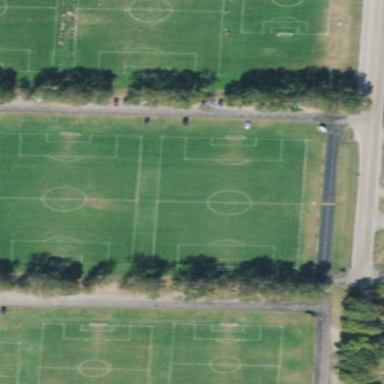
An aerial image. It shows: Soccer pitch designated for leisure and sports activities.